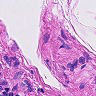
Metastatic tissue present: no